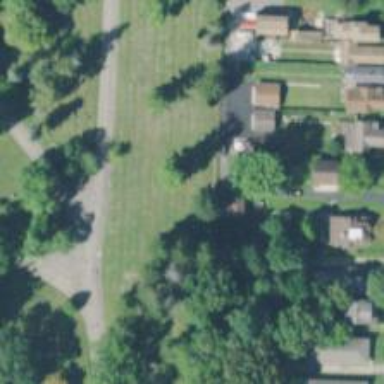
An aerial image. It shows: Alley classified as service road.